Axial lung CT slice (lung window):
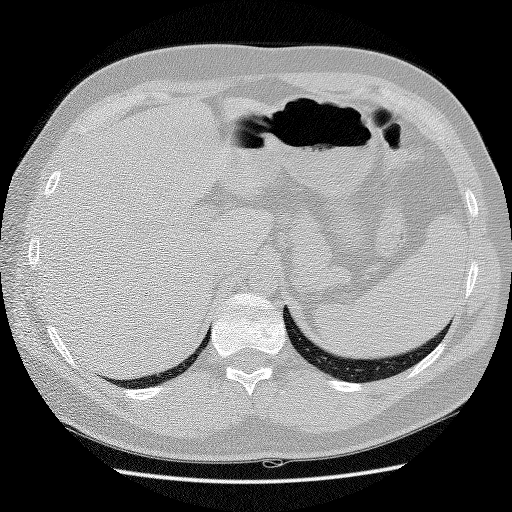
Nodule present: no